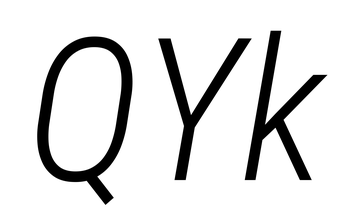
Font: Roboto-Italic_Condensed_Light_Italic